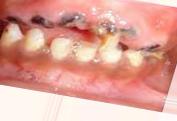
Condition: Caries